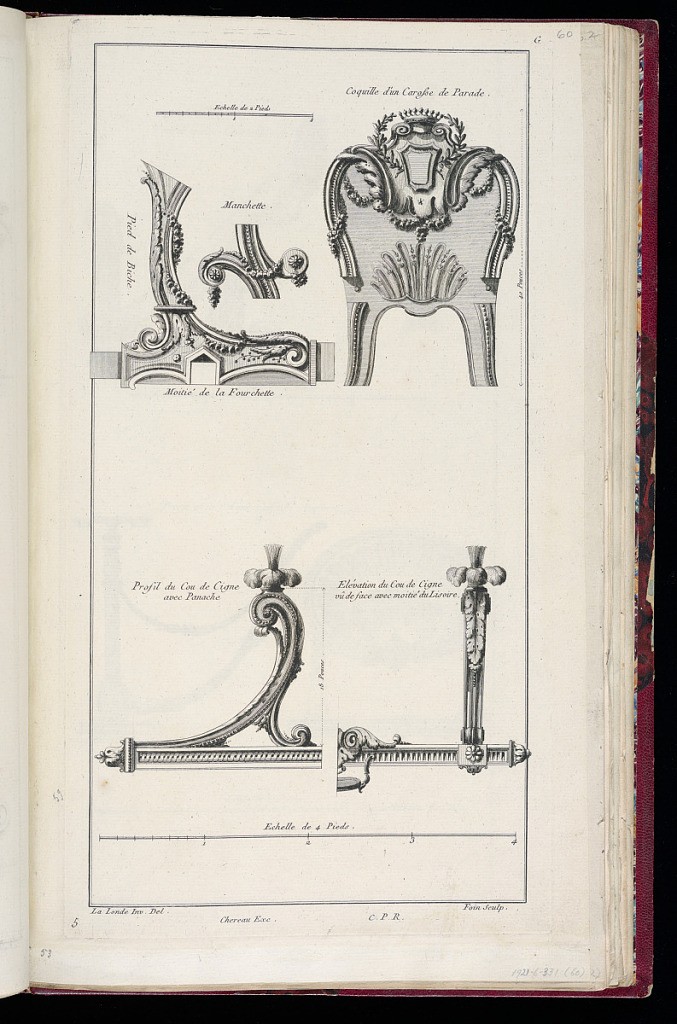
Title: Carved Details of a Carriage
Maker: Richard de Lalonde, French, active 1780–96
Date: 1775-1788
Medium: Etching on off-white laid paper
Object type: Print
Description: Carved details for decorating a carriage, including clasps and scrolls. The plate is signed and numbered.